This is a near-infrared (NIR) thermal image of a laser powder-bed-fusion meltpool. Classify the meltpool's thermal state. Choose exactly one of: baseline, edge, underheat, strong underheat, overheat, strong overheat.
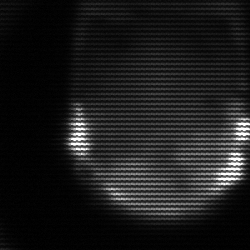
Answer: edge